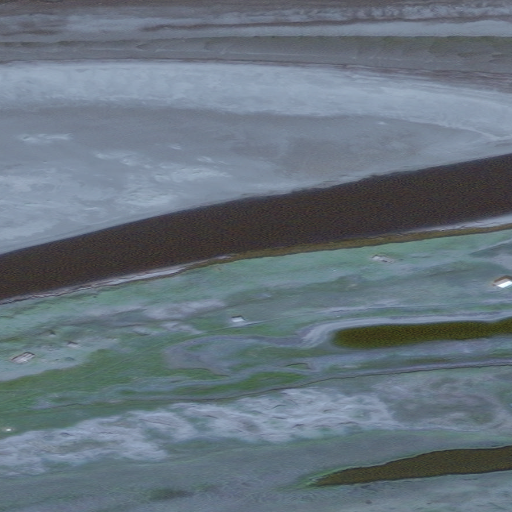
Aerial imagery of cape in Alaska named Espenberg containing only unknown